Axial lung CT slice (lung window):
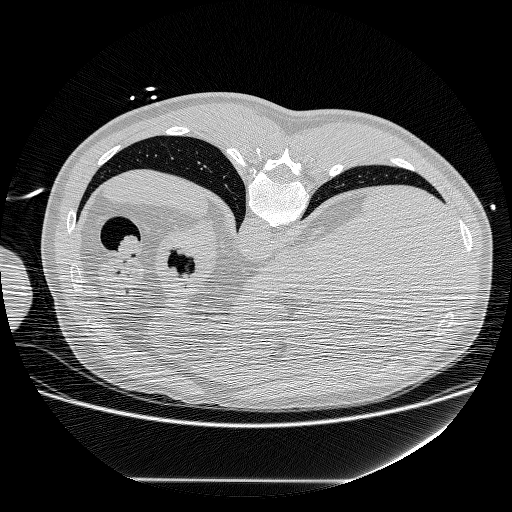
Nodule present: no